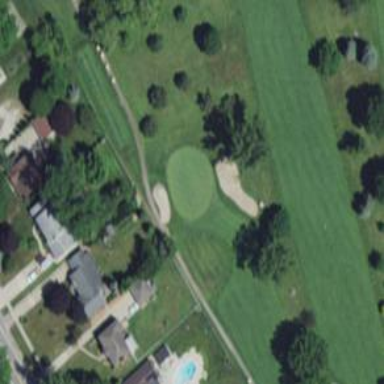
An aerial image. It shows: View of golf hole.